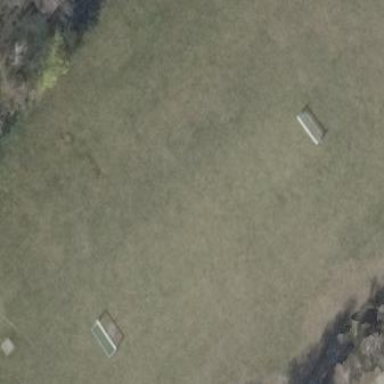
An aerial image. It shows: Soccer pitch for outdoor sports and leisure activities.